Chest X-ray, AP view. Patient: 55 years old, sex M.
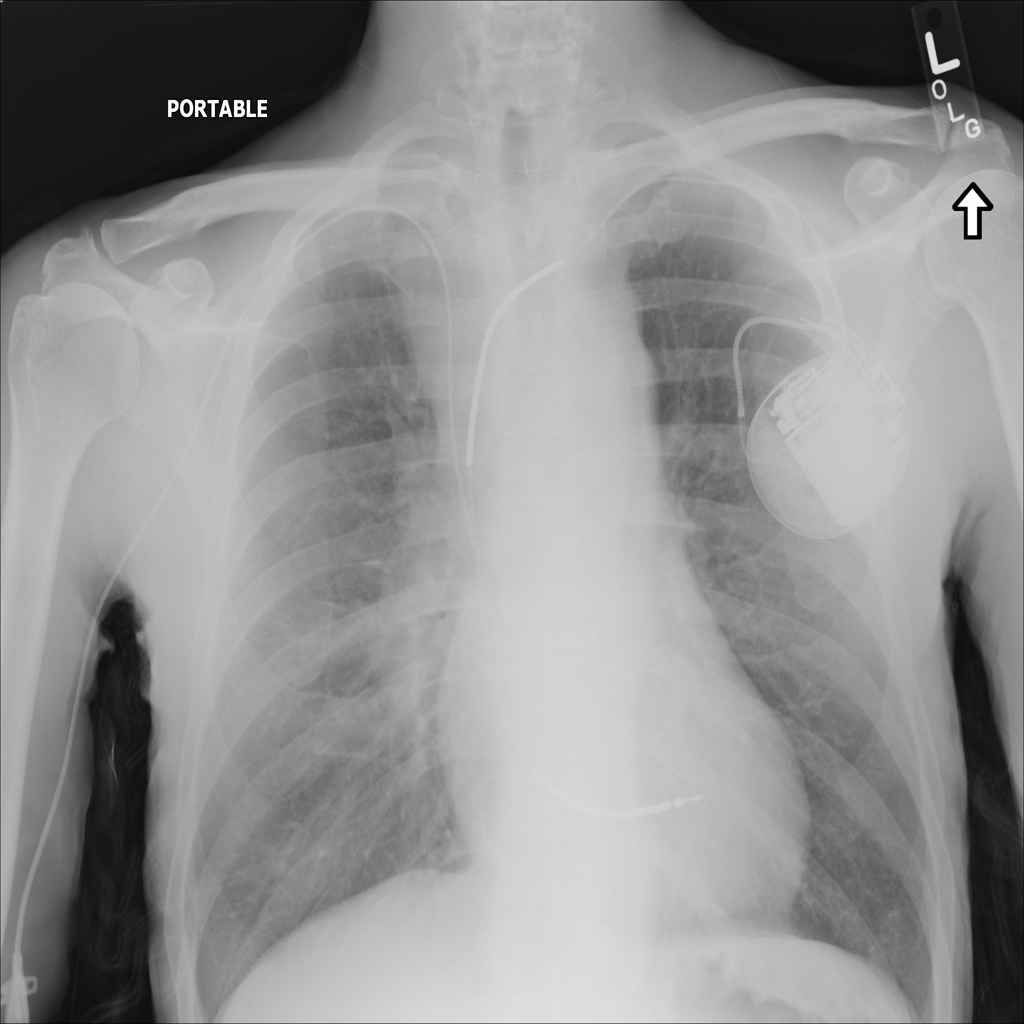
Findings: No Finding